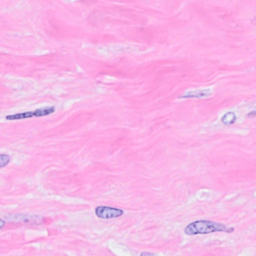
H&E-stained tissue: Breast